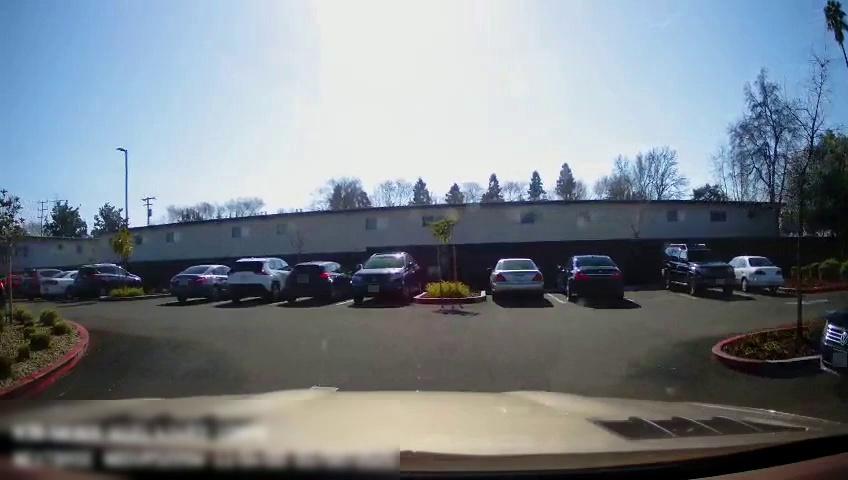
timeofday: Day
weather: Sunny
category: Drivable Space
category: Vehicles | Car
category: Vehicles | SUV
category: Vehicles | Car
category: Vehicles | SUV
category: Vehicles | Car
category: Vehicles | Car
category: Vehicles | SUV
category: Vehicles | Car
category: Vehicles | Car
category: Vehicles | SUV
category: Vehicles | SUV
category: Vehicles | Car
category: Vehicles | SUV
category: Vehicles | Car